Question: I have 2 divs nested within a parent div.
Im having a problem setting the Schedule Div and PhoneNumber Div correctly. I've tried adding .clear and float tags.
<URL>

The 2 Divs appear as is in the Illustration, but when I view this with a larger monitor, the 2 Divs are way off to the right
I've tried to change the floats to right, then change the position to relative which completely breaks the page.
'''
*{ margin:0; padding:0 }
body {
background-color: #9EB0C8;
font-family: Arial,Helvetica,sans-serif;
font-size: 62.5%;
}
#top-wrap {
height: 133px;
margin: 0 auto;
width: 882px;
position: relative;
z-index:100;
background-color: Yellow;
}
#head-logo {
height: 133px;
width: 214px;
float:left;
position:relative;
/*margin: 0px 0 0 58px;*/
background: url("/images/Home/Logo7.png") no-repeat scroll 0 0 transparent;
background-position:bottom;
background-color: Green;
}
#head-title {
height: 55px;
width: 385px;
float:left;
position:relative;
margin: 9px 0 0 18px;
background: url("/images/Home/LogoTitle1.png") no-repeat scroll 0 0 transparent;
background-color:Red;
}
#contact-button {
height: 28px;
width: 165px;
float:left;
position:absolute;
margin: 7px 0 0 715px;
background-color:orange;
}
#contact-phone {
height: 20px;
width: 134px;
margin: 28px 0 0 745px;
float:left;
position:absolute;
color:#FFFFFF;
font-family: Arial,Impact,Impact5,Charcoal6,sans-serif;
font-size: 2.1em;
text-align: right;
background-color:Blue;
}
a.contact {
background-image: url("/images/Home/RapidButtonSprite4.png");
background-position:left bottom; /* 0px -27px; */
display: block;
font-size: 11px;
text-align: center;
width: 165px;
height: 27px;
}
a.contact:hover {
background-position:left top; /*0px 0px;*/
}
#navigation-primary {
float:left;
position:relative;
margin: 18px 0 0 4px;
}
'''
Here is the Relevent HTML:
'''
<div id="top-wrap">
<div id="head-logo">
<a href="/"></a>
</div>
<div id="head-title">
</div>
<div id="contact-button">
<div id='contact-form'>
<a class="contact" href="#"></a>
</div>
</div>
<br style="clear: right" />
<div id="contact-phone">
<PHONE>
</div>
<div id="navigation-primary">
....
</div>
</div>
'''
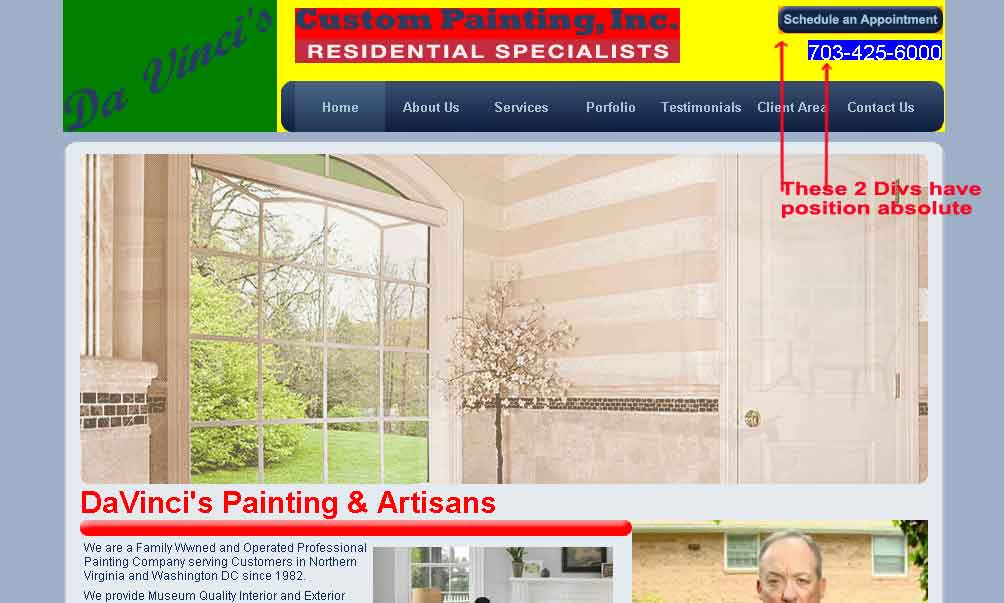
Answer: The easier and cleaner way would be to switch the order of the 'div's and 'float' them to the 'right'. So
'''
<div id="contact-button">
<div id='contact-form'>
<a class="contact" href="#"></a>
</div>
</div>
<div id="head-title">
</div>
'''
And
'''
#head-title {
height: 28px;
width: 165px;
float:right;
margin: 0;
background-color:Red;
}
#contact-button {
height: 28px;
width: 165px;
float:right;
margin: 0;
background-color:orange;
}
'''
<URL>